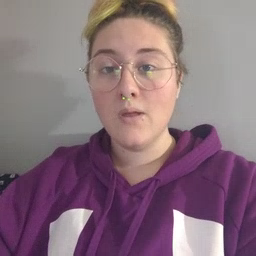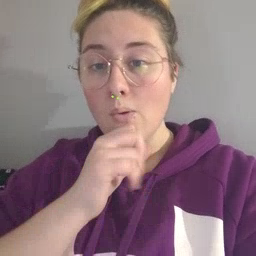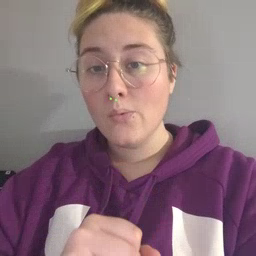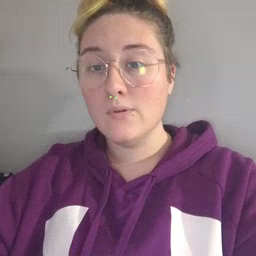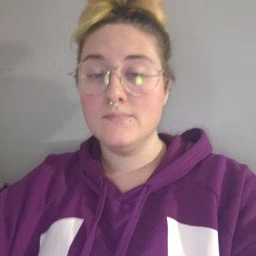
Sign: old